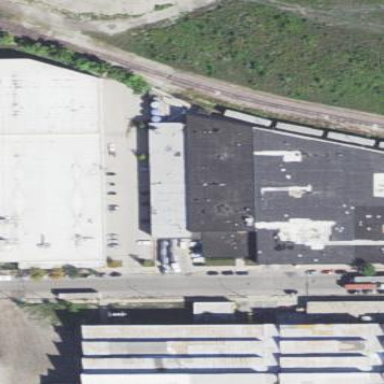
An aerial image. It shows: Industrial building.